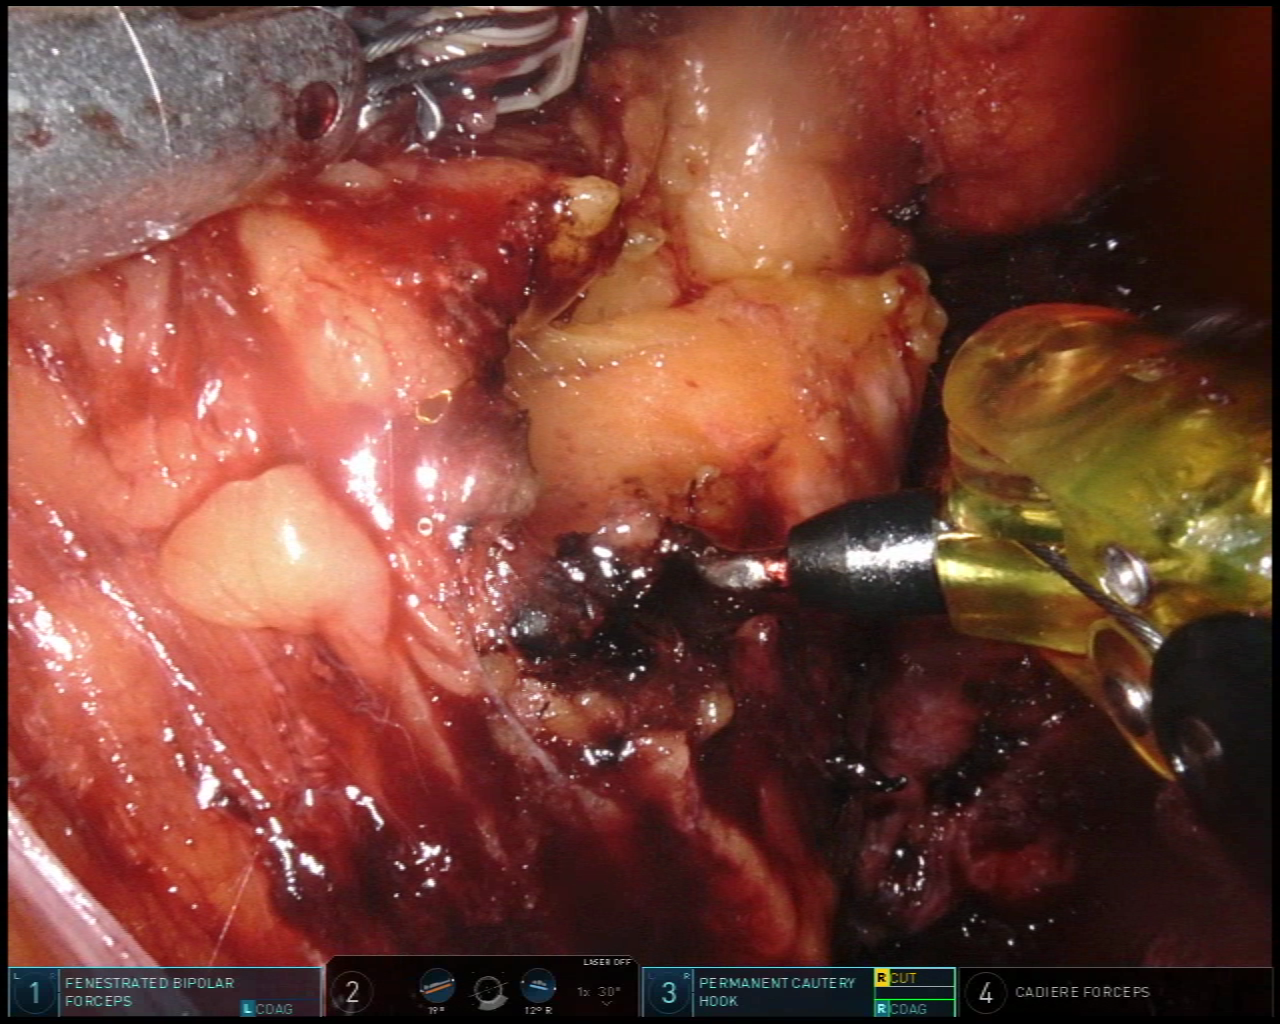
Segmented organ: pancreas
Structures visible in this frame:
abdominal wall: no
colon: no
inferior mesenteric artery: no
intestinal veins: no
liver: no
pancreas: yes
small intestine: no
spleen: no
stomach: no
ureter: no
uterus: no
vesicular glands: no